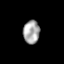
Tissue: skin
Cell type: Epithelial cells
Senescence score: 0.09212
Nuclear area (px): 377
Mean DAPI intensity: 166.021